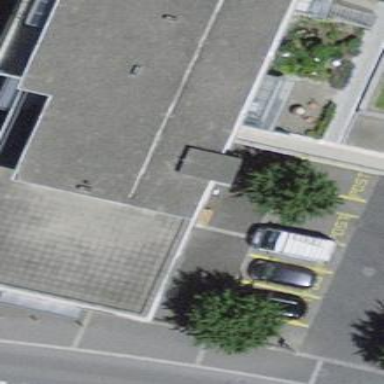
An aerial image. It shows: Part of building is shown in the image.